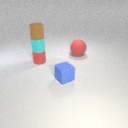
small red rubber cylinder to the left of small blue rubber cube